Question: Basically I am writing a report script where it pulls data from a database and I want to parse it into a Graph using JSON, jQuery and FLOT.
I have got the data into the JSON and the graph half-generates, but it doesn't populate with the correct data (or any data for that matter).
Here is the jQuery code:
'''
$(document).ready(function(){
var options = {
legend: {
show: false,
margin: 10,
backgroundOpacity: 0.5
},
points: {
show: true,
radius: 3
},
lines: {
show: true
}
};
var plotarea = $("#plotarea");
plotarea.css("height", "250px");
plotarea.css("width", "500px");
$('button[name="getJSON"]').click(function(){
$.ajax({
url: 'reports.php?r=1',
dataType: 'json',
success: function(data){
$.plot( plotarea , data, options );
}
});
});
'''
});
Here is the PHP code which is working correctly as far as I know:
'''
$r = addslashes($_GET['r']);
if(!$r){
die('Incorrect Value for 'r' was set');
}
$sqlQuery = mysql_query(sprintf(
"SELECT DATE_FORMAT(FROM_UNIXTIME('date_registration'), '%%d-%%m-%%Y') AS 'date', COUNT(1) AS 'count'
FROM 'crowdcube_users'
WHERE 'date_registration' BETWEEN %d AND %d
GROUP BY 'date'",
$startDate,
$endDate
));
while($row = mysql_fetch_assoc($sqlQuery)){
$newData[] = array(
'label' => $row['date'],
'data' => array(
$row['date'] => $row['count']
)
);
}
//Encode the array into JSON data
echo json_encode($newData);
'''
Here is the JSON array:
'''
[{"label":"25-07-2011","data":{"25-07-2011":"27"}},{"label":"26-07-2011","data":{"26-07-2011":"27"}},{"label":"27-07-2011","data":{"27-07-2011":"9"}},{"label":"28-07-2011","data":{"28-07-2011":"17"}},{"label":"29-07-2011","data":{"29-07-2011":"18"}},{"label":"30-07-2011","data":{"30-07-2011":"13"}},{"label":"31-07-2011","data":{"31-07-2011":"3"}}]
'''
And finally this is what I get when I generate the graph:

What am I doing wrong? Any help would be greatly appreciated!
Thanks in advance!
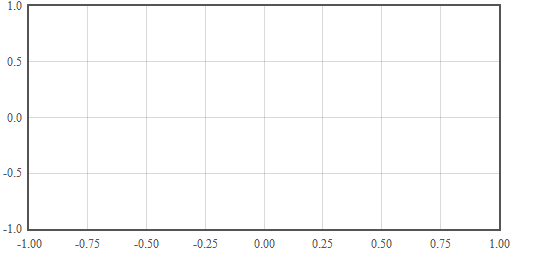
Answer: right from the <URL>: check your data types. To JSON, '"27"' is not the same as '27'.
> Q: Flot isn't working when I'm using JSON data as source!A: Actually, Flot loves JSON data, you just got the format wrong.
Double check that you're not inputting strings instead of numbers,
like [["0", "-2.13"], ["5", "4.3"]]. This is most common mistake, and
the error might not show up immediately because Javascript can do some
conversion automatically.
Also, your data structure is way different from what Flot expects. Specifically, a data sequence should be a list of datapoints, each one is a list of coordinates:
'''
{data:[[0,-2.13],[5,4.3],.....]}
'''
As for timebased data, you have to use Javascript timestamps, that is number of miliseconds from the epoch. In most cases it's just the Unix timestamp multiplied by 1000